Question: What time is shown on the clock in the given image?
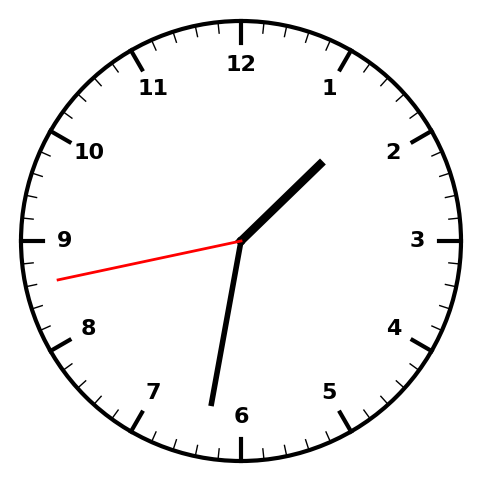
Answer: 01:31:43